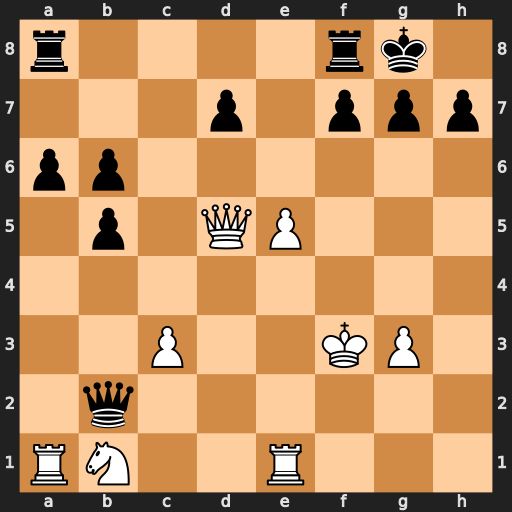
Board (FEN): r4rk1/3p1ppp/pp6/1p1QP3/8/2P2KP1/1q6/RN2R3
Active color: w
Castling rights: -
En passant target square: -
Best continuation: Ra2 Qxa2 Qxa2